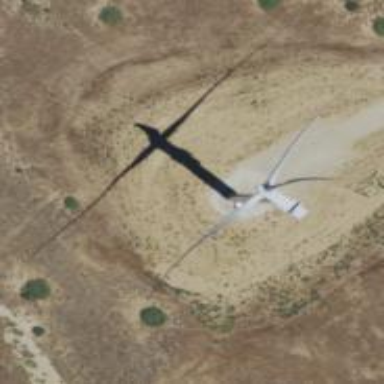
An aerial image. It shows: Wind turbine generator made by Vestas. The generator utilizes wind as its power source and belongs to the horizontal axis type.